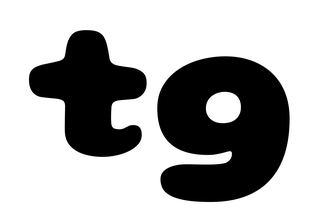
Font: Gluten_ExtraBold